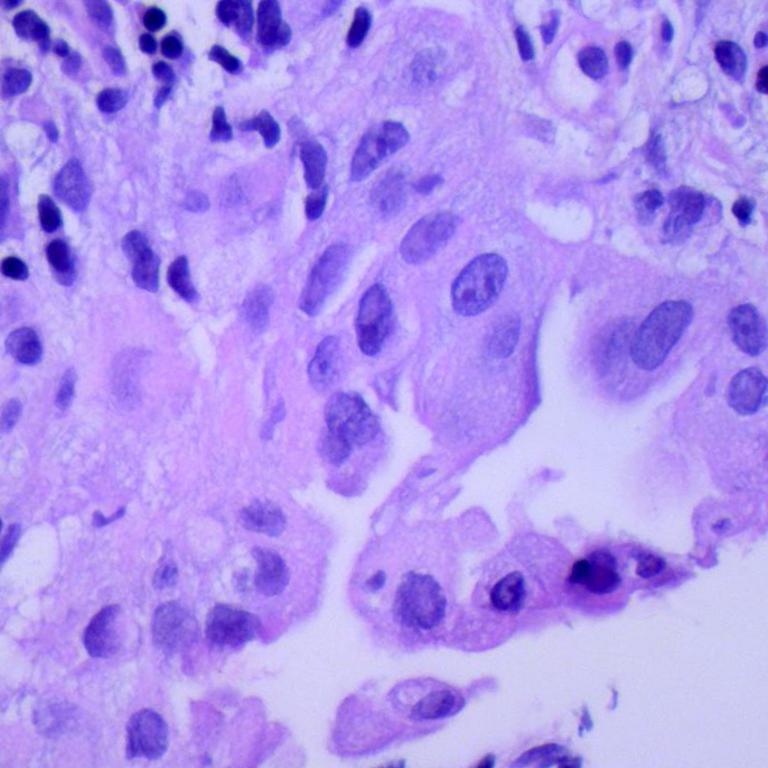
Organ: lung
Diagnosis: adenocarcinomas